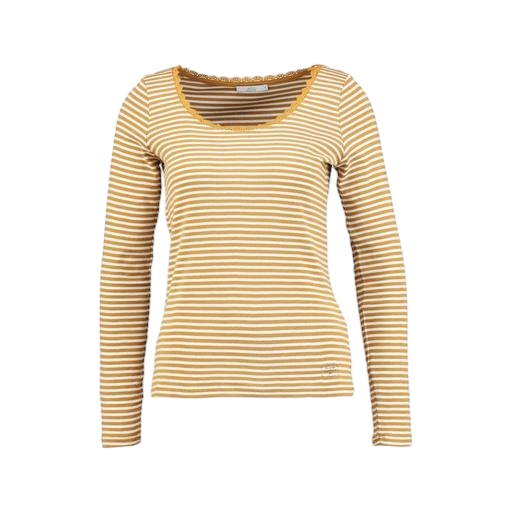
long-sleeve t-shirt only macy, yellow iconic women's long-sleeved t-shirt, green women's striped long-sleeve t-shirt, white background